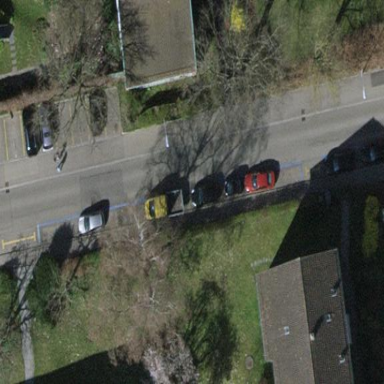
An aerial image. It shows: Parking lane area.